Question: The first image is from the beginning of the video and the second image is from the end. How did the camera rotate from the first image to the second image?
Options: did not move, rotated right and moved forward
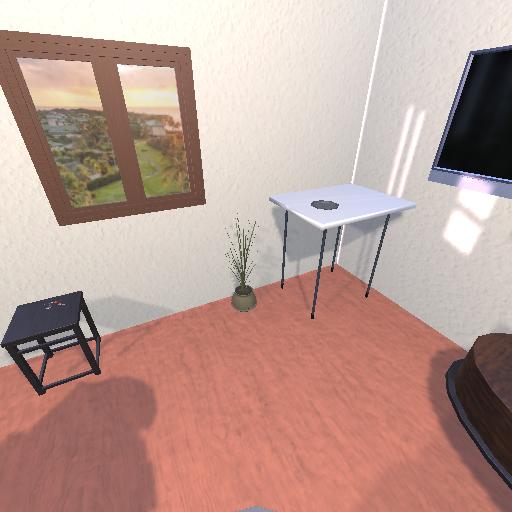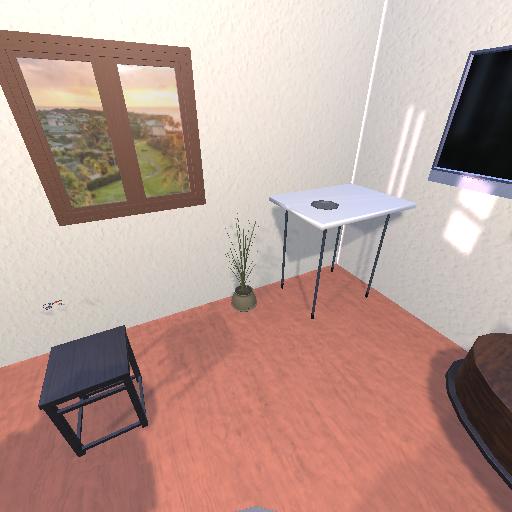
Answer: did not move